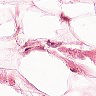
Metastatic tissue present: no